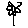
Label: flower